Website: bh-photo
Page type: customer-info-address
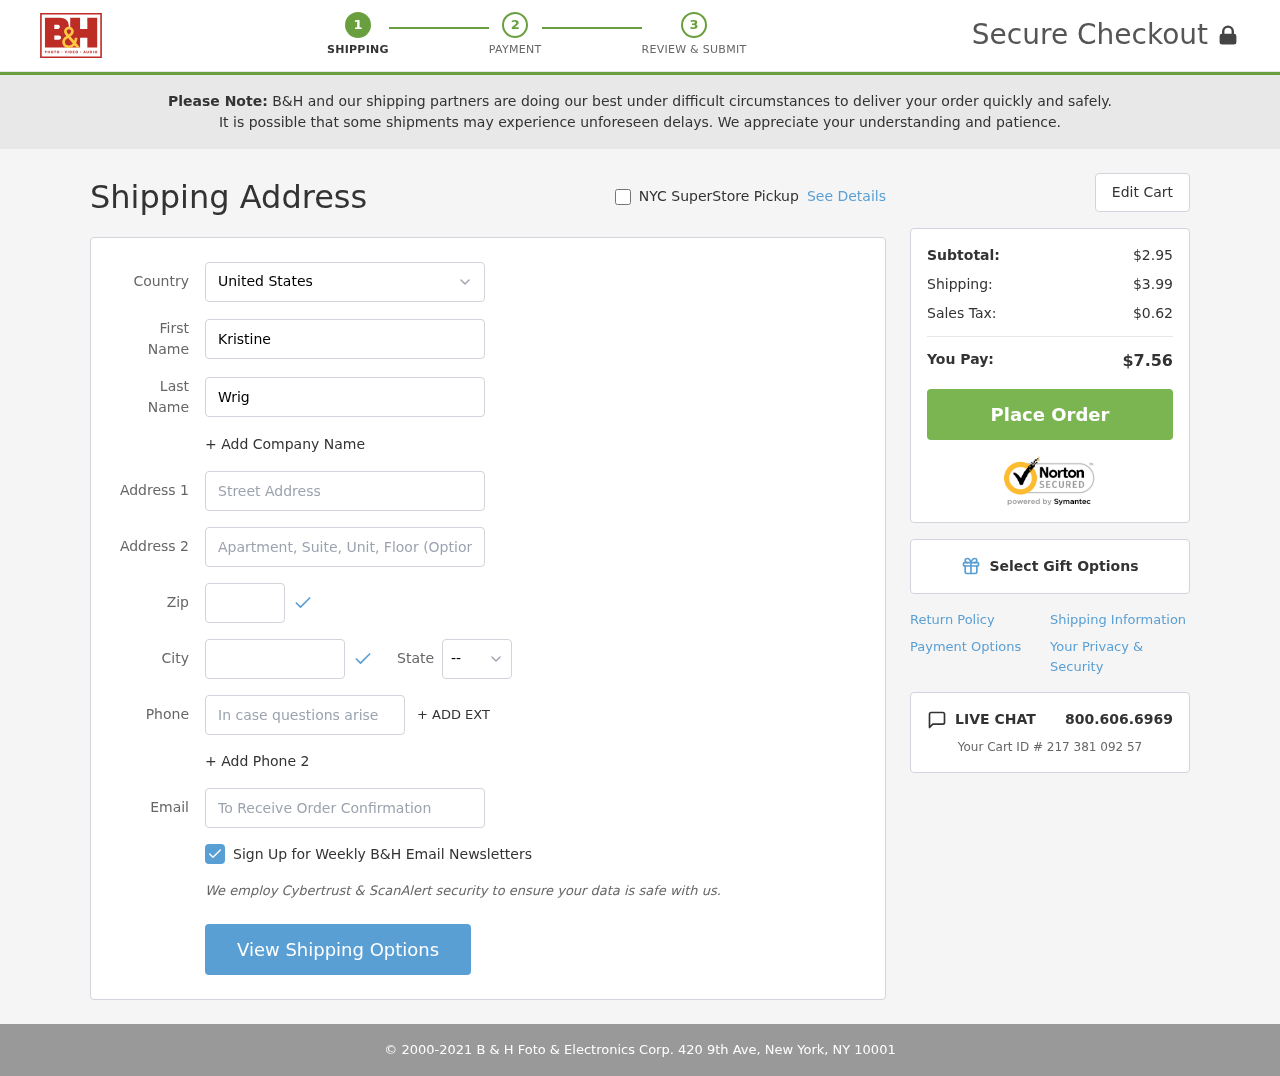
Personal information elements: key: PII_CITY
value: South Ryan
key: PII_COUNTRY
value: United States
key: PII_EMAIL
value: kwright@yahoo.com
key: PII_FIRSTNAME
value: Kristine
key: PII_LASTNAME
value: Wright
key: PII_PHONE
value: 9737414340
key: PII_POSTCODE
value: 02278
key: PII_STATE_ABBR
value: NH
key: PII_STREET
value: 57700 Jorge Fields
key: PII_STREET2
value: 668 David Pines
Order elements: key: ORDER_SUBTOTAL
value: $2.95
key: ORDER_SHIPPING_COST
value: $3.99
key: ORDER_TAX
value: $0.62
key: ORDER_TOTAL
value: $7.56
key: ORDER_ID
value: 217 381 092 57